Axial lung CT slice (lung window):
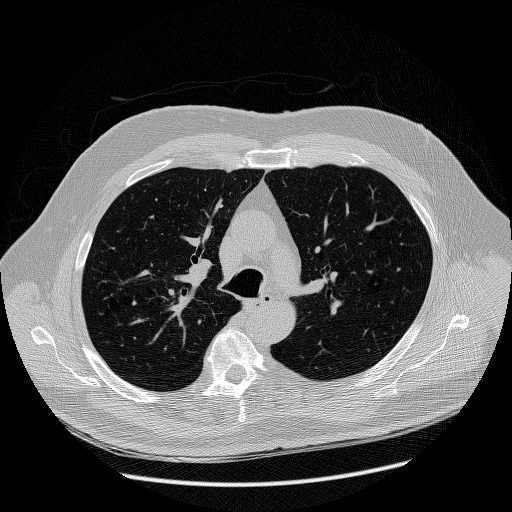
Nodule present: no